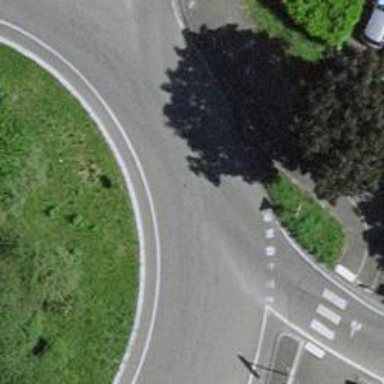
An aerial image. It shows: Secondary road with asphalt surface leading to roundabout junction.